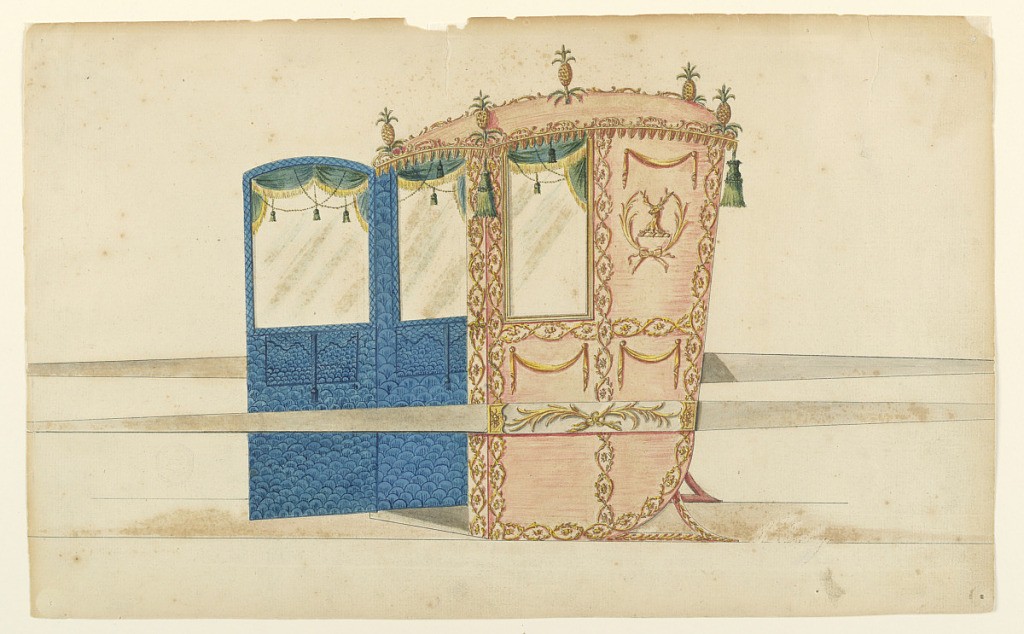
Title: Design for a sedan chair
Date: ca. 1775
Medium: Brush and gray and various watercolors,pen and black ink, black chalk on paper
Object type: Drawing
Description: Shown from the left front corner with opened door, directed toward left. The walls of the interior are blue. The window curtains are green with golden fringes. Upon the roofs are five fine apples. It is bordered by standing scrolls. Green tassels hang from the corners, rows of leaves from the rims. The outside panels are framed by pairs of entwined branches. That beside the window shows two crossed palm branches framing the neck and head of a stag. Above is a drapery festoon like those in the lower panels. The bar shows two crossed palm branches.